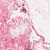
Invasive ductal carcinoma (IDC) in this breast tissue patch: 0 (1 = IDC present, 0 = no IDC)